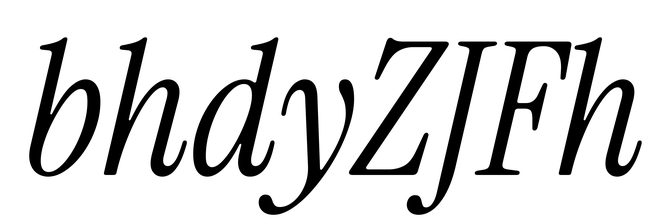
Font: InstrumentSerif-Italic